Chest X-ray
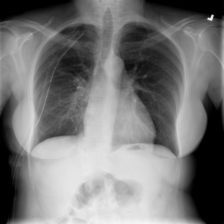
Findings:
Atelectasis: negative
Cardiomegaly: negative
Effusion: negative
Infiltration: negative
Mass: negative
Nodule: negative
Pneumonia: negative
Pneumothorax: negative
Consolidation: negative
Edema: negative
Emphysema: negative
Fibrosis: negative
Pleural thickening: negative
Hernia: negative